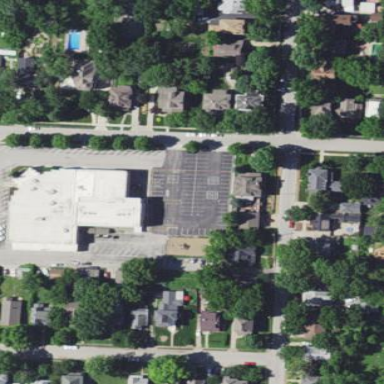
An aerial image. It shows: School.